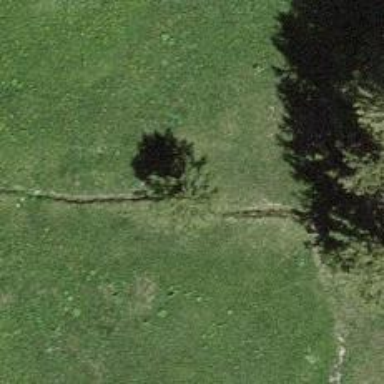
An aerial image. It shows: Needle-leaved tree in its natural environment.